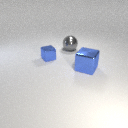
large gray metal sphere to the left of large blue metal cube